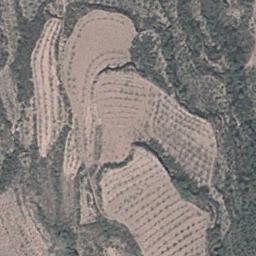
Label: terrace